Interaction volume radius: 5 \u00c5
Interaction volume height: 20 \u00c5
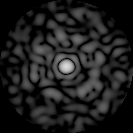
Disorder parameter: 0.8602